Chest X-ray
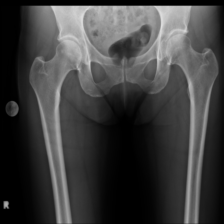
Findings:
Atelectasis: negative
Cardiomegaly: negative
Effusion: negative
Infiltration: negative
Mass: negative
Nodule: negative
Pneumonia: negative
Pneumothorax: negative
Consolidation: negative
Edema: negative
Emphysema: negative
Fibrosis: negative
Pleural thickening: negative
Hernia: negative